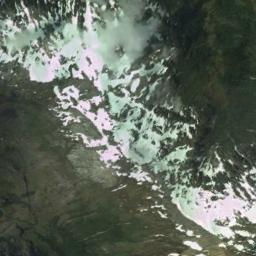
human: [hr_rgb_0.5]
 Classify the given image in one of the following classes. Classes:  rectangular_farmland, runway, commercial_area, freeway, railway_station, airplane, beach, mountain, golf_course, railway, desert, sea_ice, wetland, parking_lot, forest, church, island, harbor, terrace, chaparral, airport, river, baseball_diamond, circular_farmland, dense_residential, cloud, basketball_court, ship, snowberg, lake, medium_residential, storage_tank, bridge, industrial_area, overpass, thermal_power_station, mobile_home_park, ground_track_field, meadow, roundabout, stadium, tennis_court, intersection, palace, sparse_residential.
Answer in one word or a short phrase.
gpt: snowberg